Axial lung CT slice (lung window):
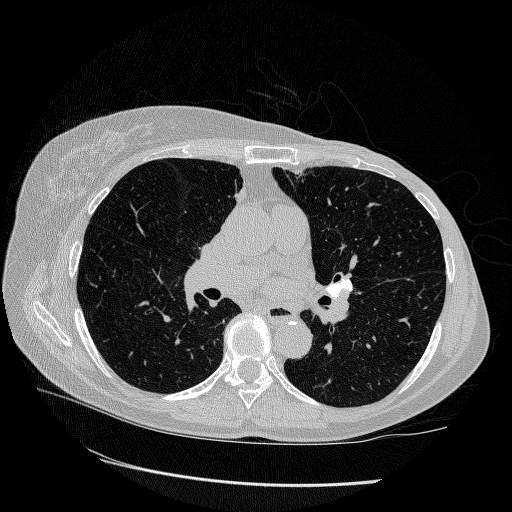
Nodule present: no